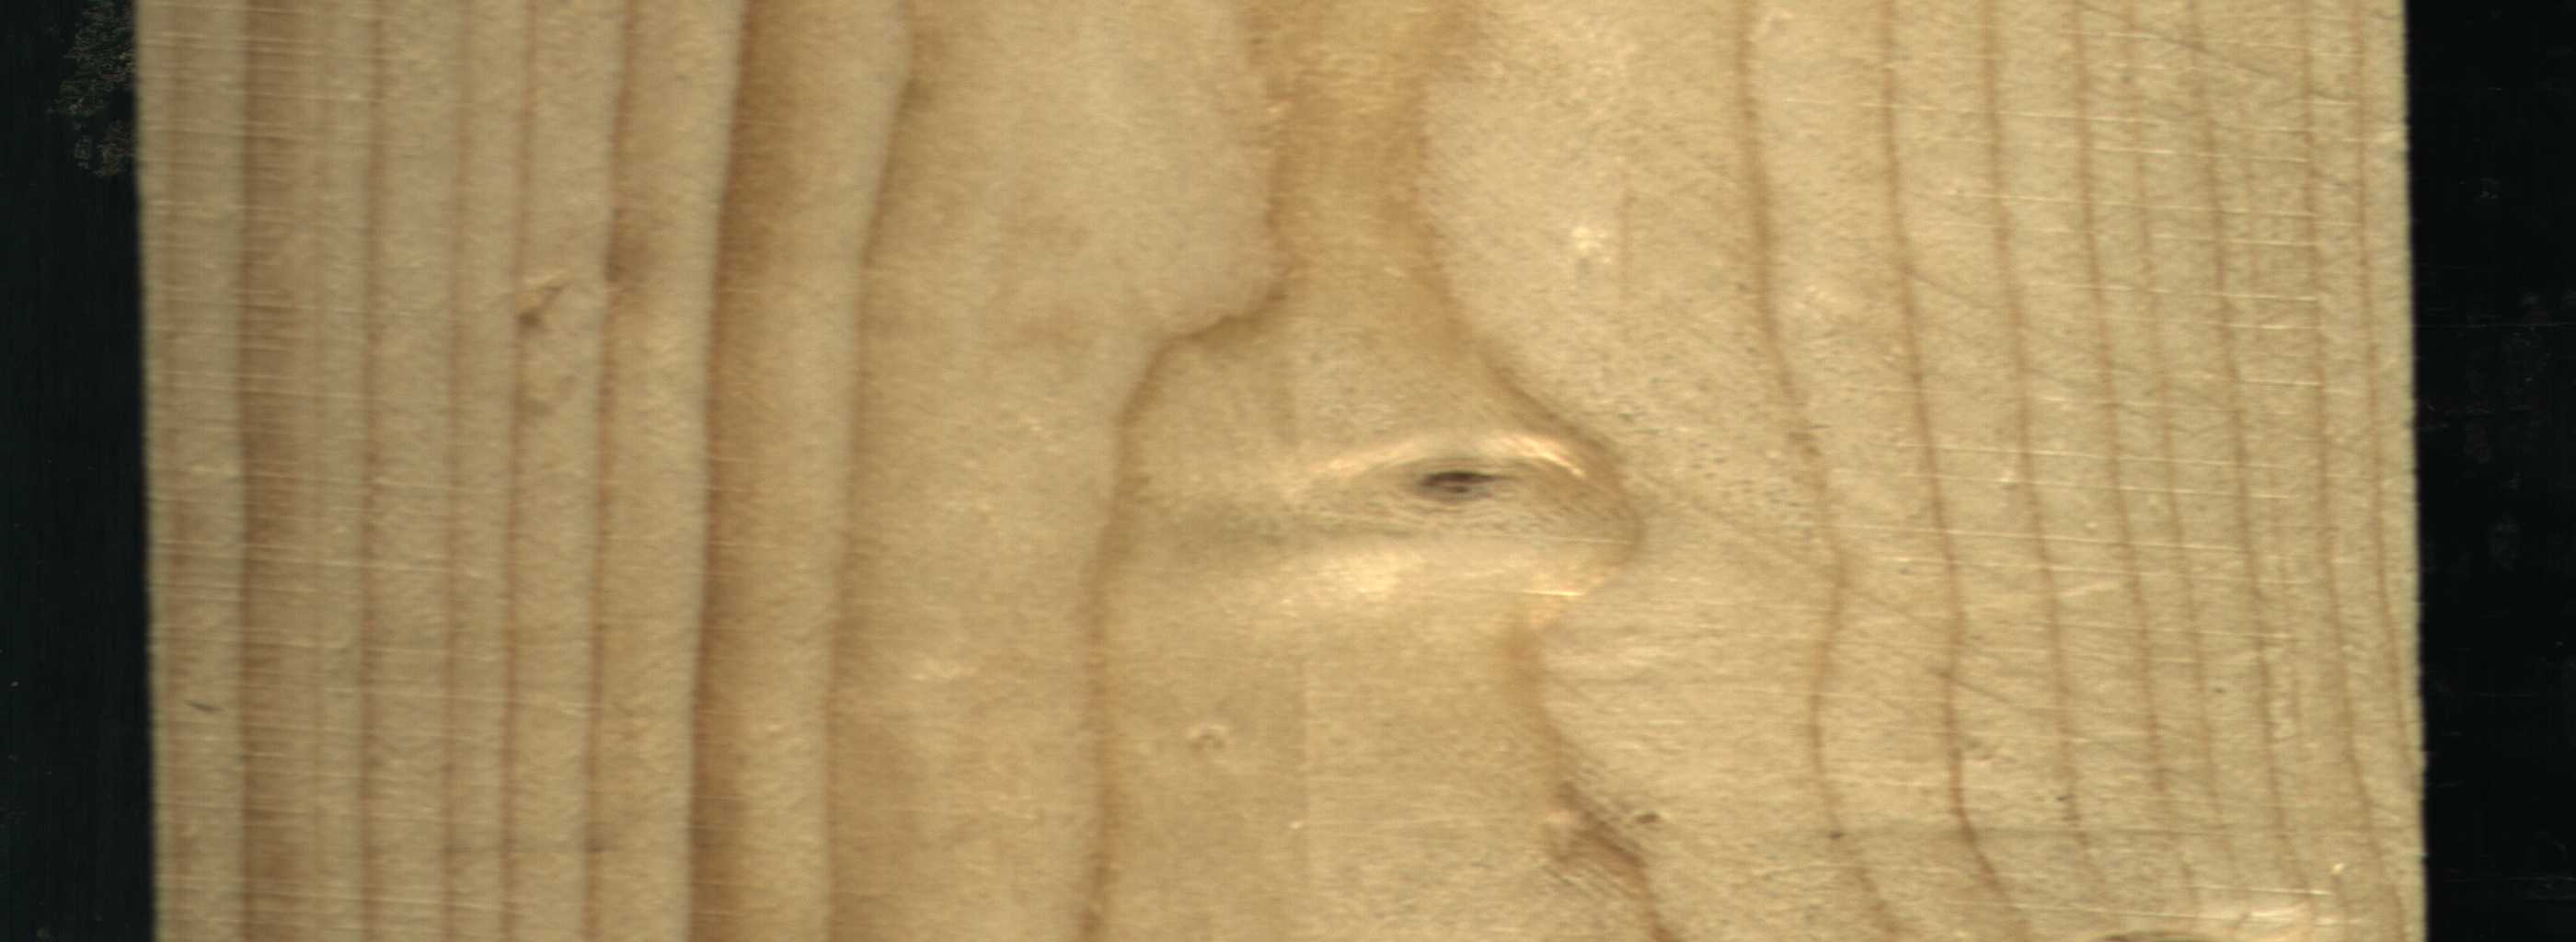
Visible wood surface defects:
Live_Knot